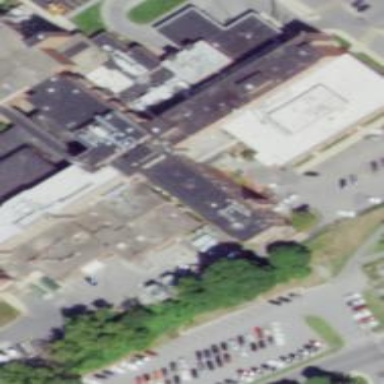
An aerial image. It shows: Hospital building.